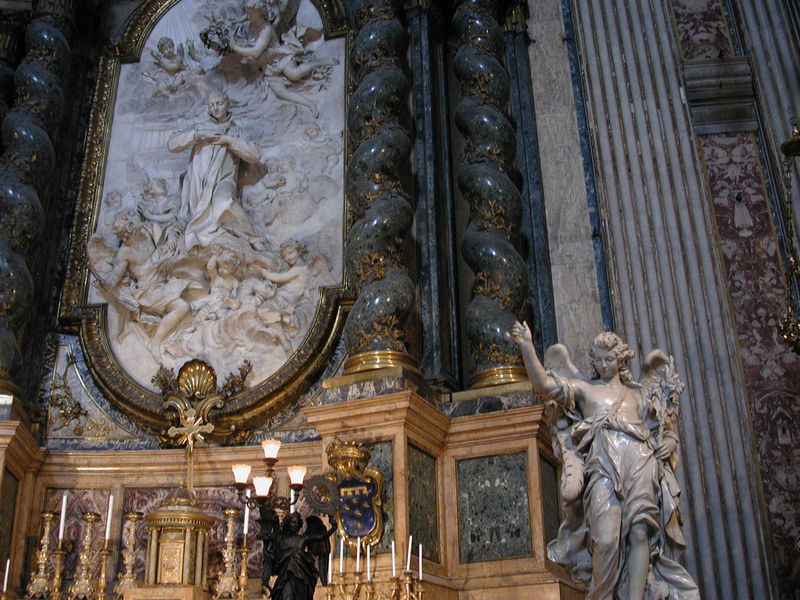
Titel: Ignatius-Kirche (Ignatius von Loyola): Altar des San Luigi (sel. Aloisius von) Gonzaga
Künstler: Pierre d. J. Legros
Standort:  ()
Schlagwörter: flügel, gemälde, gott, menschen, grau, lampen, licht, marmor, säule, säulen, barock, bibel, rahmen, stein, bild, kirche, gold, kutte, engel, statue, relief, pilaster, figuren, detail, wandmalerei, kerzen, leuchter, stuck, plastik, foto, fotografie, dom, gedreht, altar, christus, jesus, mönch, heiliger, heilige, muschel, fresko, putten, maria, tein, hochrelief, tabernakel, mächtig, prunkvoll, inri, wunderschön, beeindruckend, erhebend